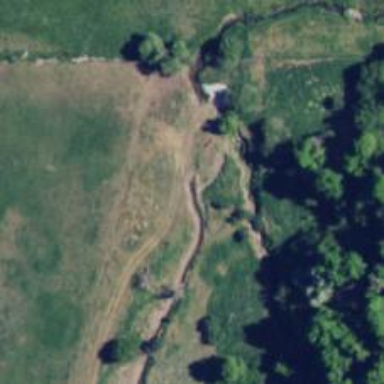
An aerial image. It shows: Culvert tunnel.